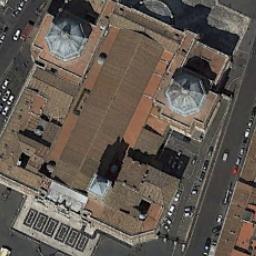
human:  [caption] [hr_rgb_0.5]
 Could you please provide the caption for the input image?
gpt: The church with two circular pointed towers and the rest of the church has some orange roofs .

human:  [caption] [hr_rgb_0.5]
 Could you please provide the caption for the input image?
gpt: There is a red church with two white circular roofs .

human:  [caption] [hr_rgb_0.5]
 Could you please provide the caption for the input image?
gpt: A cathedral with a brown roof, The main house in the middle of the church has two gray circular roofs, Many buildings around the church and a road with many cars .

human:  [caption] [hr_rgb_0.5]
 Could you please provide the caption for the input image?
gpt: It was a church encompassed by a blue wall .

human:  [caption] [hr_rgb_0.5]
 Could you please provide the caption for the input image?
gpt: Many cars are near the church .